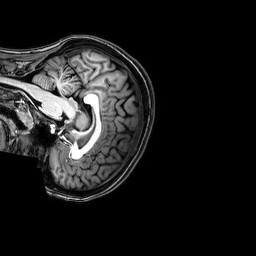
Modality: T1w
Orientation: sagittal
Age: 22
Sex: female